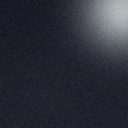
Screen state: off